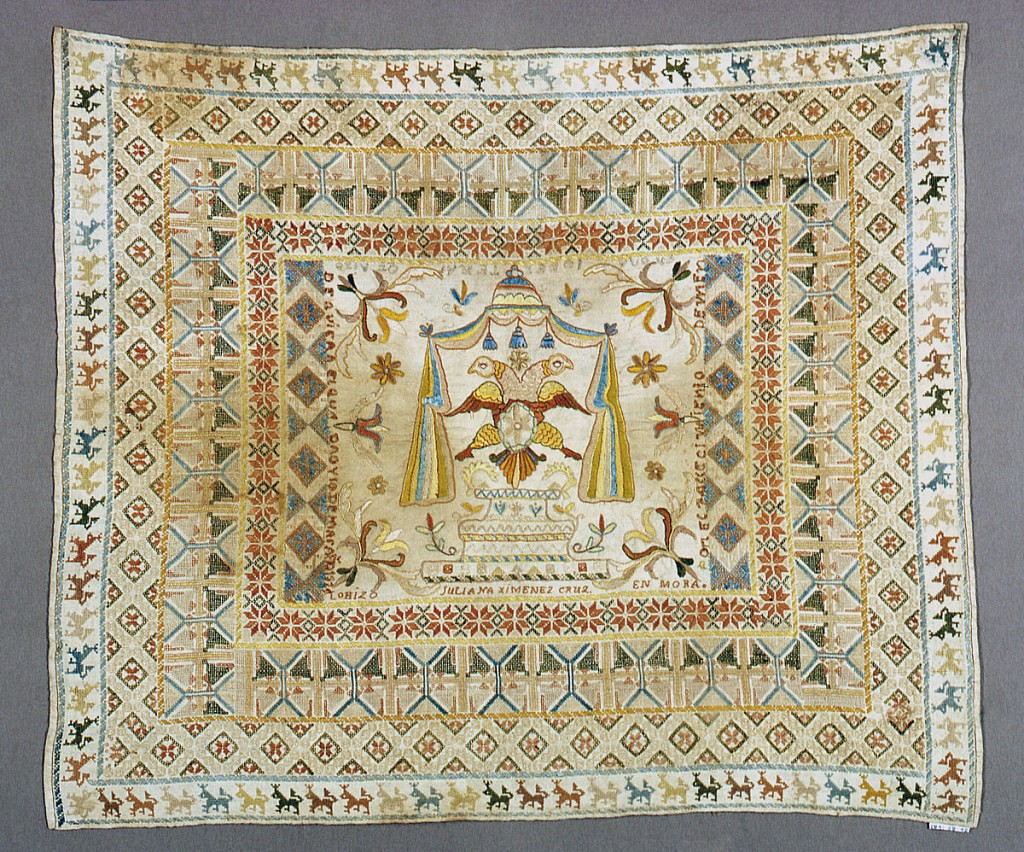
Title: Sampler
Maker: Juliana Ximenez Cruz
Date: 1826
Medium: silk embroidery on linen foundation Technique: cross, counted satin, square, fishbone and stem stitches on plain weave
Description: In the center is a double-headed eagle surrounded by flowers and an inscription.  Four wide borders of geometric forms and lions (?) and five narrow borders.